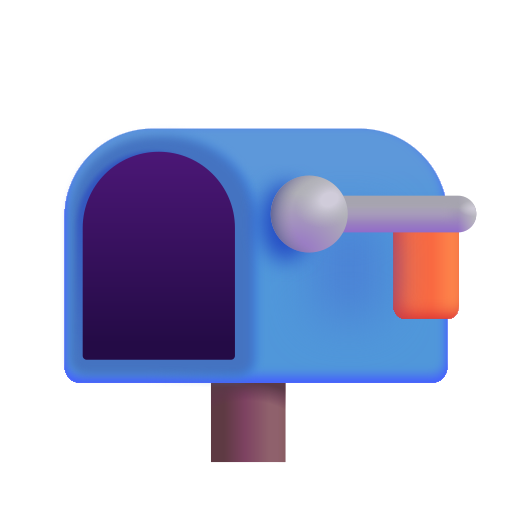
open mailbox with lowered flag color